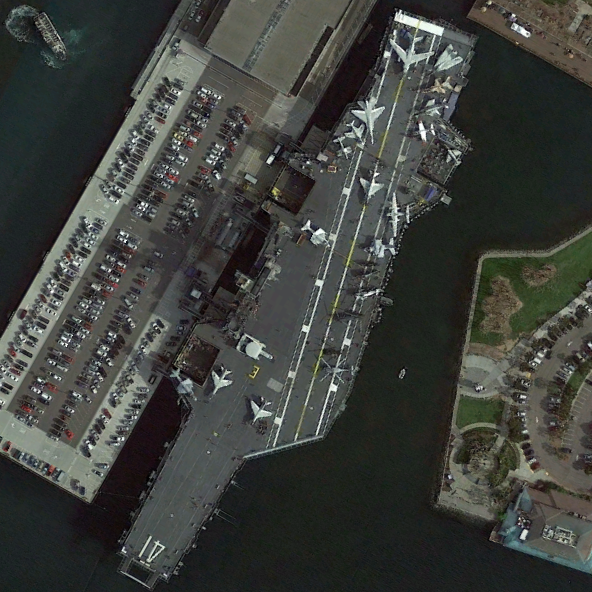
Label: aircraft_carrier